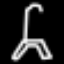
Label: The Eiffel Tower